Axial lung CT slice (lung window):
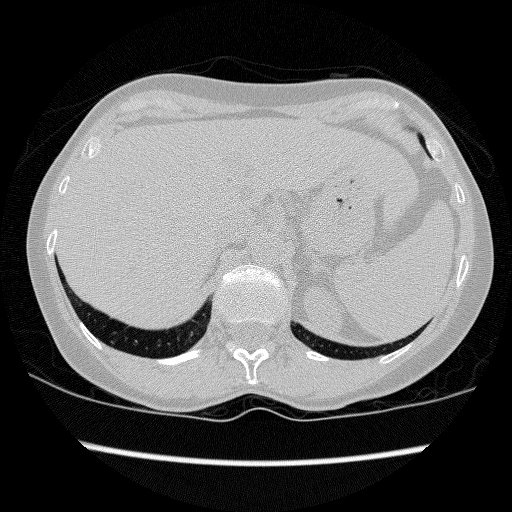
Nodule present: no